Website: walmart
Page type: gifting
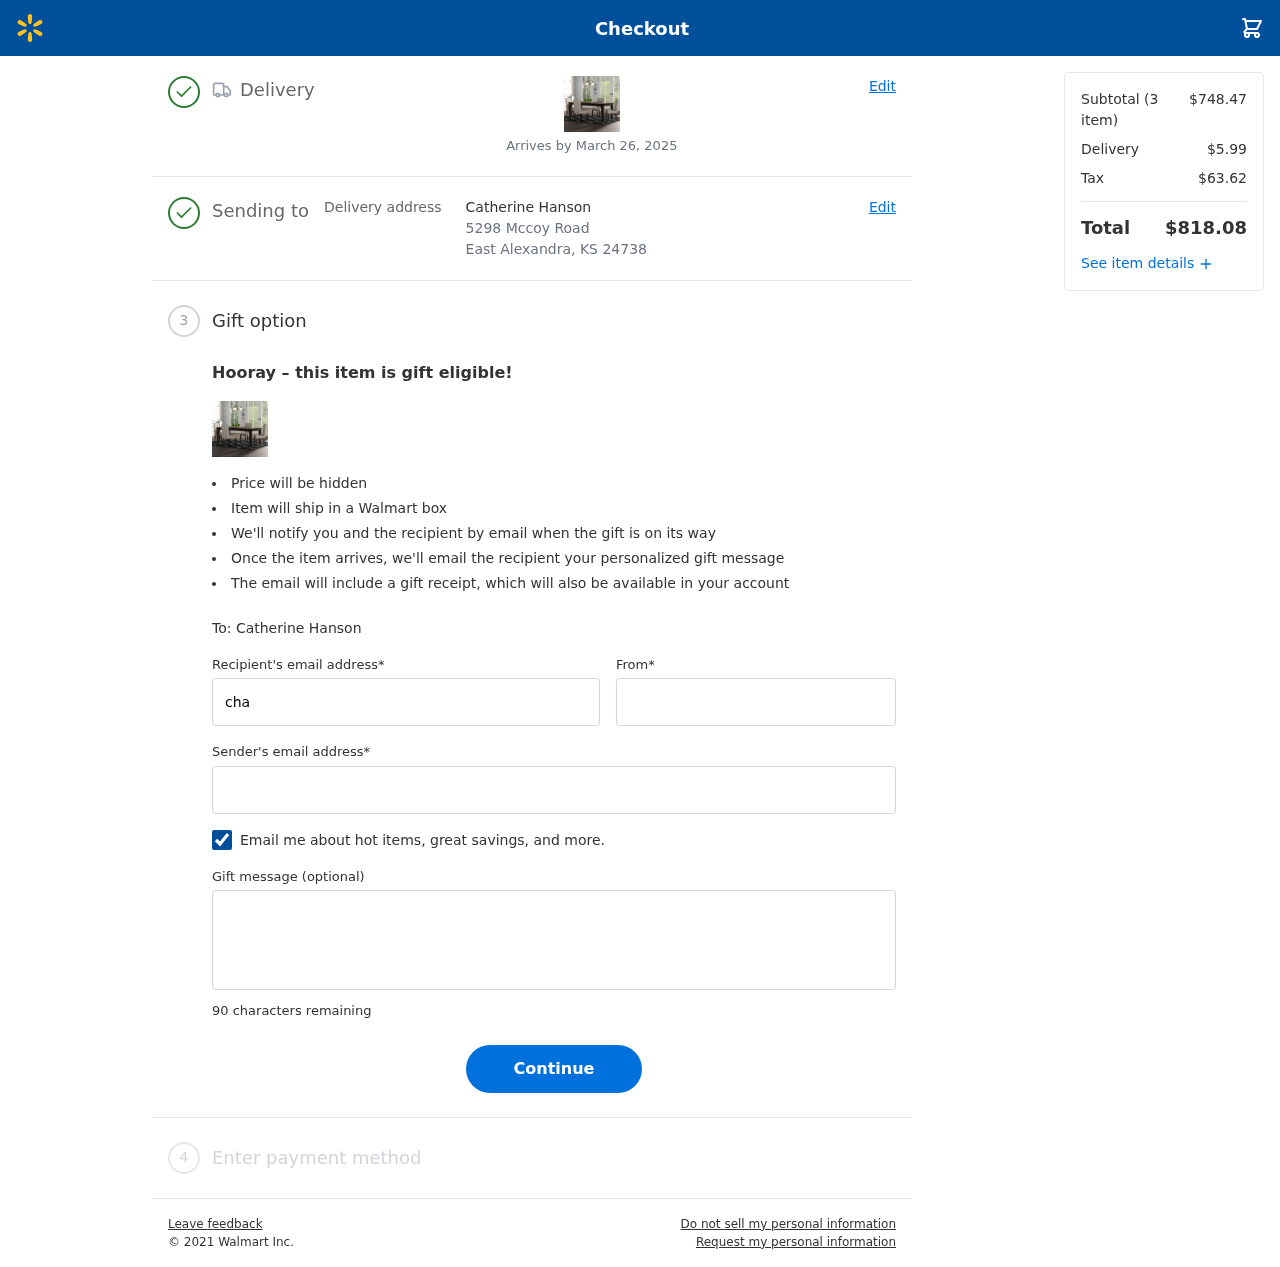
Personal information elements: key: PII_CITY_STATE_ZIP
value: East Alexandra, KS 24738
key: PII_EMAIL
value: theresa_avila@yahoo.com
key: PII_FIRSTNAME
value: Theresa
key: PII_GIFT_EMAIL
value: chanson@yahoo.com
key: PII_GIFT_FULLNAME
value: Catherine Hanson
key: PII_GIFT_MESSAGE
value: Happy Housewarming, Catherine! I thought this beautiful rug would add the perfect touch to your new space and make it feel even more like home. Can’t wait to see how it brightens up your living room!

Theresa
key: PII_STREET
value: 5298 Mccoy Road
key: PII_GIFT_FIRSTNAME
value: Catherine
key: PII_GIFT_LASTNAME
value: Hanson
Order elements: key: ORDER_DELIVERY_DATE
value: Arrives by March 26, 2025
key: ORDER_NUM_ITEMS
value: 3
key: ORDER_SUBTOTAL
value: $748.47
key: ORDER_SHIPPING_COST
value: $5.99
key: ORDER_TAX
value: $63.62
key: ORDER_TOTAL
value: $818.08